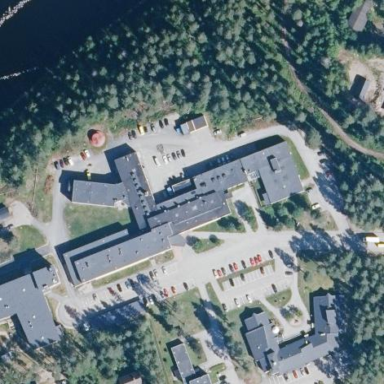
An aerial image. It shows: Hospital providing healthcare services.